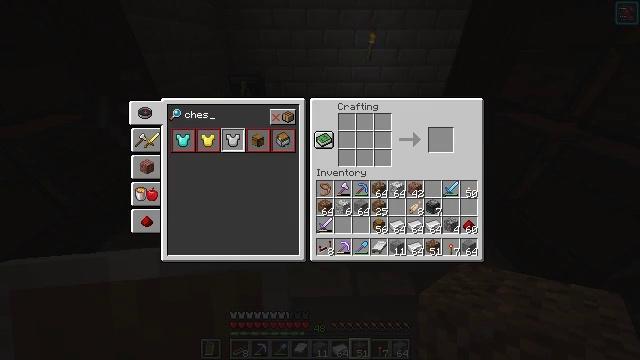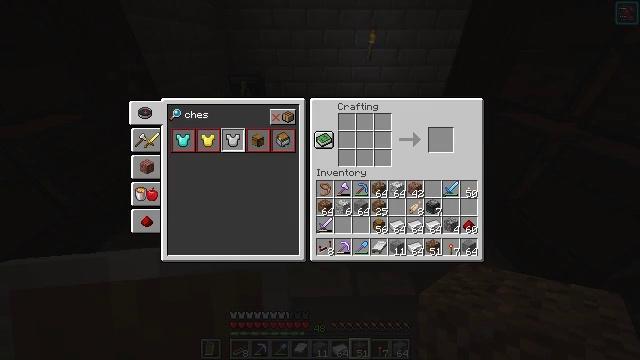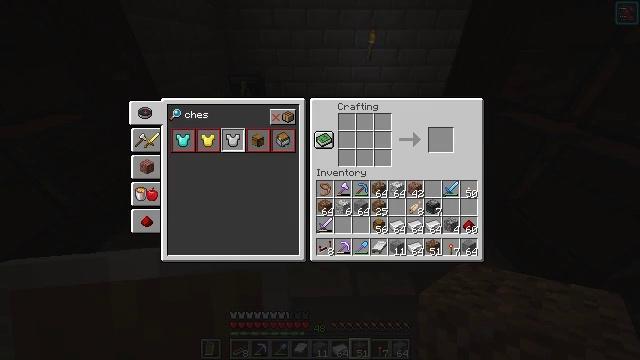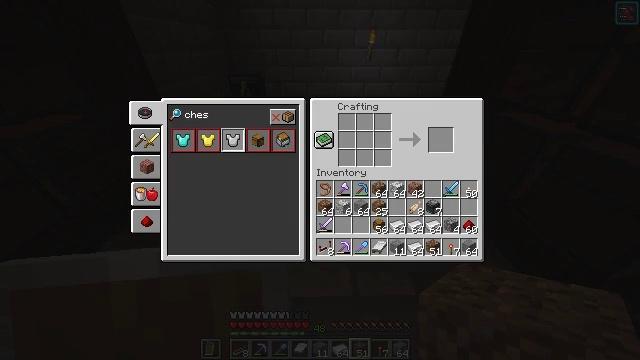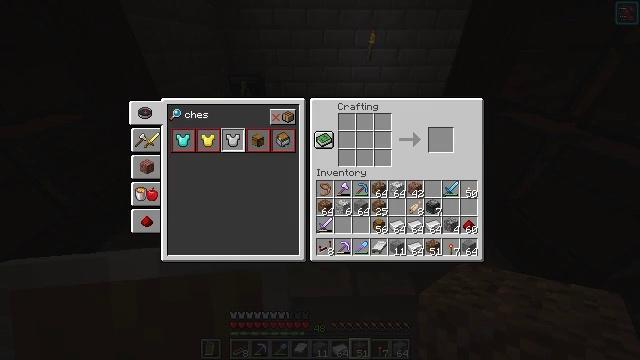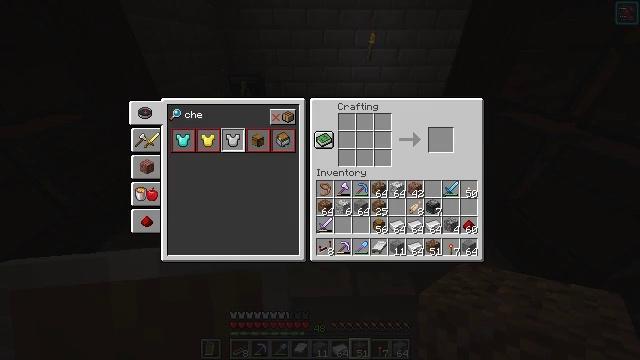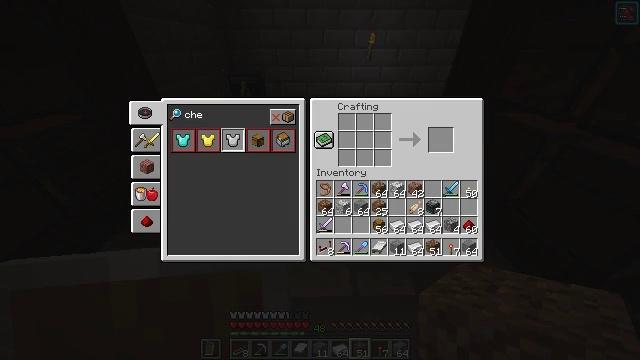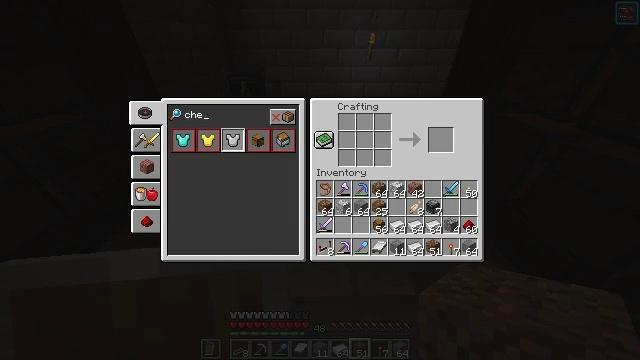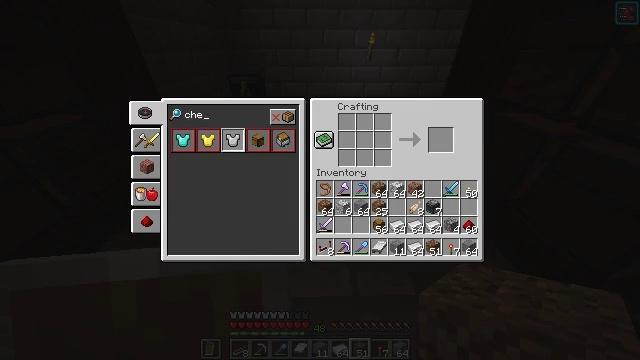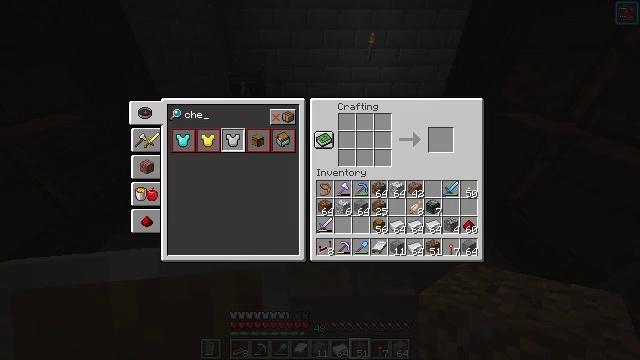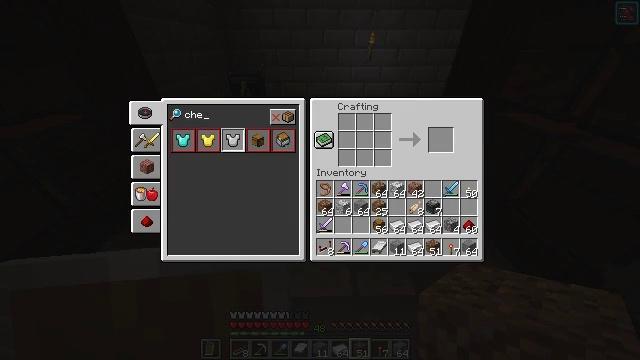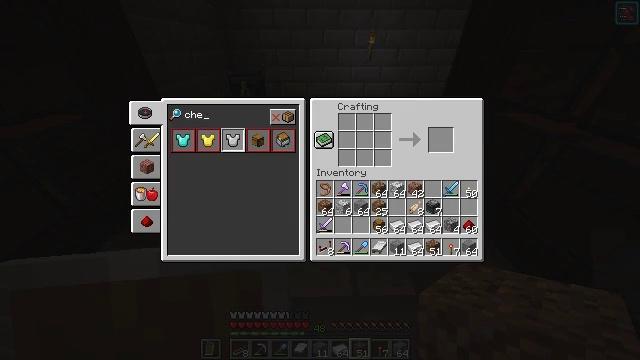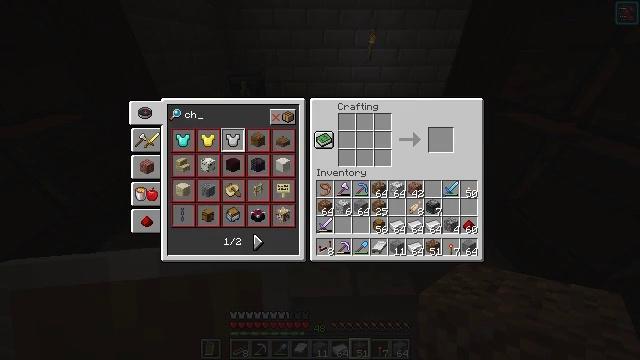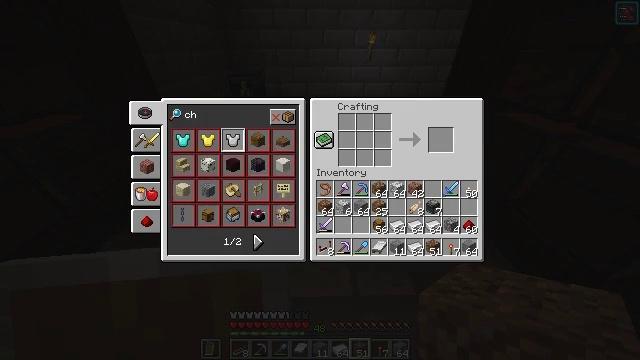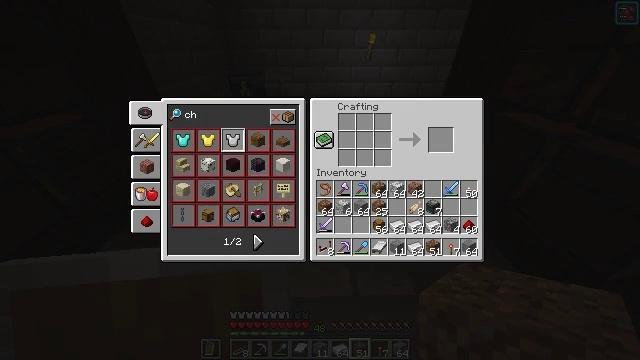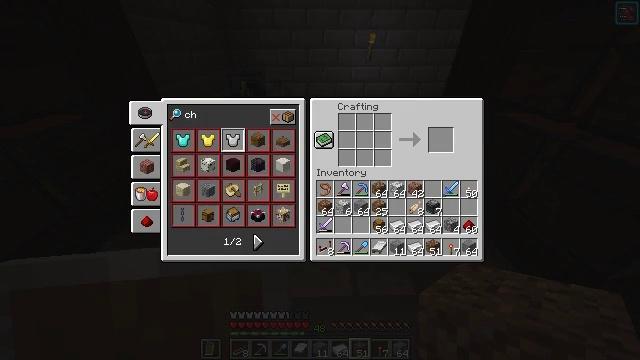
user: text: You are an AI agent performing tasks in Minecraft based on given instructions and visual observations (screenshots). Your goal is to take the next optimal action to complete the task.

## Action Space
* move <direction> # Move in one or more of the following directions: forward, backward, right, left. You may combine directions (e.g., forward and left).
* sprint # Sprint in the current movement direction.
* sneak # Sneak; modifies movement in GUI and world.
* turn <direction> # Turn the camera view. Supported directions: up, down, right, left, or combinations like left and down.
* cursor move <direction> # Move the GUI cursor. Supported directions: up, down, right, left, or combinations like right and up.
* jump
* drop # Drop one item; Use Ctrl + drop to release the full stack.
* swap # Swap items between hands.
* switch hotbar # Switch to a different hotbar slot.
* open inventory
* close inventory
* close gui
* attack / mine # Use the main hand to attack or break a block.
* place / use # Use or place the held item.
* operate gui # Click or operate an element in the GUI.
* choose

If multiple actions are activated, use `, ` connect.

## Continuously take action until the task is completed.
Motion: motion action
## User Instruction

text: Interact with the crafting table to craft a hopper.
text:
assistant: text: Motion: no_op
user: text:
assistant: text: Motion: no_op
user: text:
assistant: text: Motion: no_op
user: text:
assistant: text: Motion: no_op
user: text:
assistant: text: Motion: no_op
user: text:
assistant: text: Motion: no_op
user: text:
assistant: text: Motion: no_op
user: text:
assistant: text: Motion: no_op
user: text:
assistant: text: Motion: no_op
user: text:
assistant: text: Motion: no_op
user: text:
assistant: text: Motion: no_op
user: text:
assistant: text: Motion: no_op
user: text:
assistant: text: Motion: no_op
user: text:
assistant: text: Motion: no_op
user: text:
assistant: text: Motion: no_op
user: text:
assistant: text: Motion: no_op
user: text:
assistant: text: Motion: no_op
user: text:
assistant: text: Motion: no_op
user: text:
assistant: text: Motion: no_op
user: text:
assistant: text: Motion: no_op
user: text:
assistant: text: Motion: no_op
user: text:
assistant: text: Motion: no_op
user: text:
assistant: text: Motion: no_op
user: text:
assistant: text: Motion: no_op
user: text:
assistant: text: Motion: no_op
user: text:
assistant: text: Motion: no_op
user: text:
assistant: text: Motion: no_op
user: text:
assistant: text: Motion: no_op
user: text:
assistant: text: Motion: no_op
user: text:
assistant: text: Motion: no_op